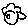
Label: cloud